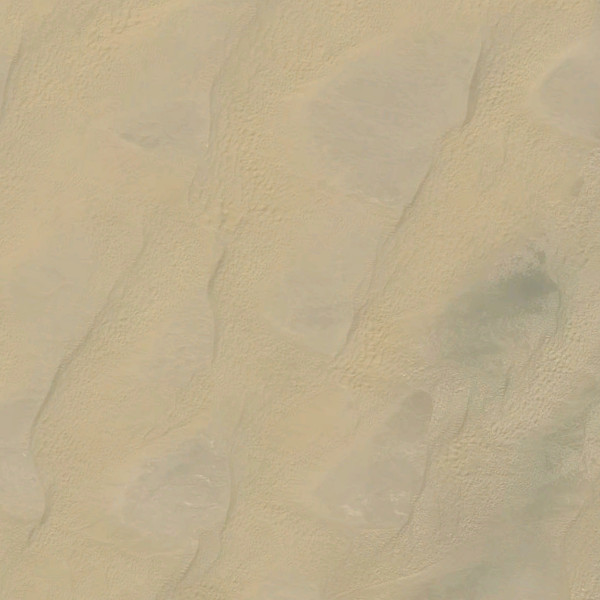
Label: Desert